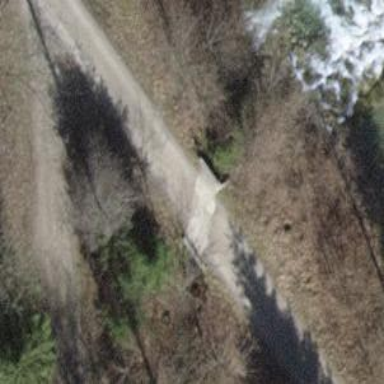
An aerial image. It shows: Tunnel through canal.